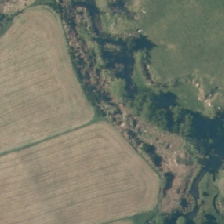
Land cover: low_producing_grassland